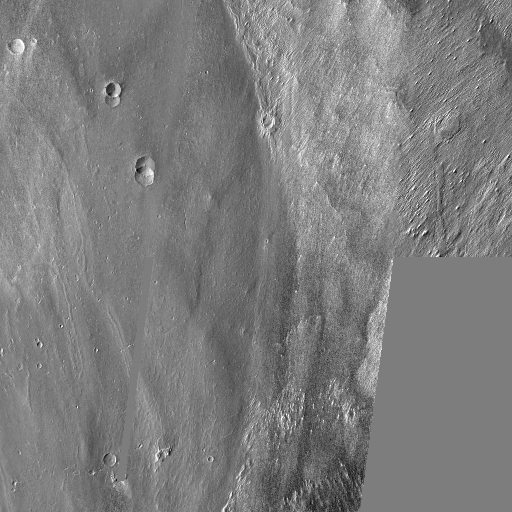
Crater classes present: Background, Other, Buried, Secondary